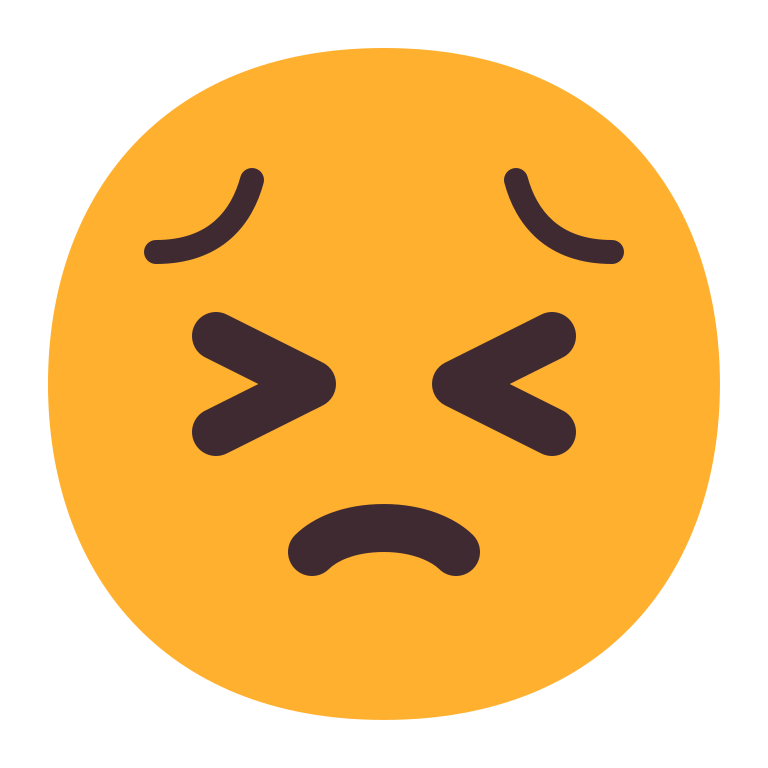
persevering face flat